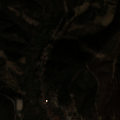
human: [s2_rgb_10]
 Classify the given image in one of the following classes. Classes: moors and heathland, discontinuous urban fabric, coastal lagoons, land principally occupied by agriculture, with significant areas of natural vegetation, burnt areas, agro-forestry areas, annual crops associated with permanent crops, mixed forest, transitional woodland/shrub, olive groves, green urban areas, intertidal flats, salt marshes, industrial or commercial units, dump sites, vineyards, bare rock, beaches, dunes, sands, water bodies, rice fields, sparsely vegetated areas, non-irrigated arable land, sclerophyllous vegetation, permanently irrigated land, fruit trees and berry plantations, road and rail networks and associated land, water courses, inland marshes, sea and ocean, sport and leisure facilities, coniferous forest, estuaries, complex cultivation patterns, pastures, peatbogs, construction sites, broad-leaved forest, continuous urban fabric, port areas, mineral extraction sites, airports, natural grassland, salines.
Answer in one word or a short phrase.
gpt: complex cultivation patterns, land principally occupied by agriculture, with significant areas of natural vegetation, broad-leaved forest, transitional woodland/shrub